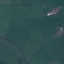
Label: Pasture